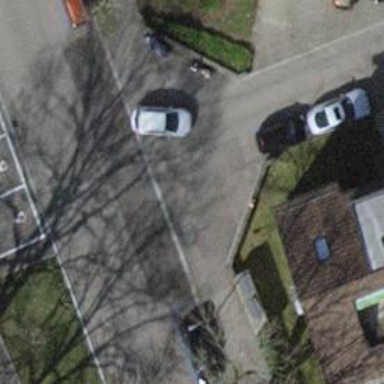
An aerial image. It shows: Unmarked crossing with traffic calming table.